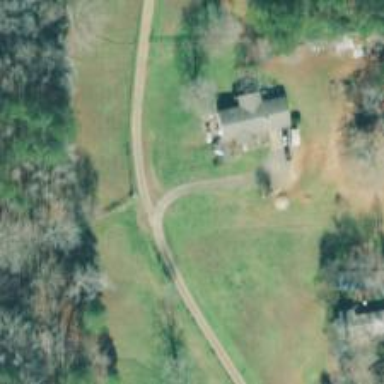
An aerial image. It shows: Driveway.